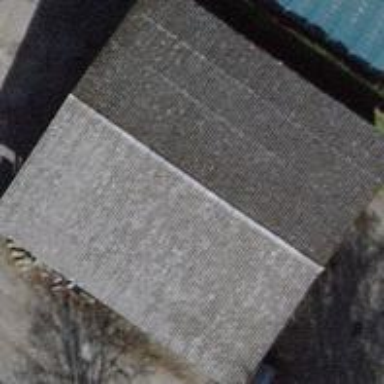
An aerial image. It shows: View of roof of building.